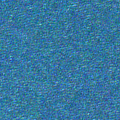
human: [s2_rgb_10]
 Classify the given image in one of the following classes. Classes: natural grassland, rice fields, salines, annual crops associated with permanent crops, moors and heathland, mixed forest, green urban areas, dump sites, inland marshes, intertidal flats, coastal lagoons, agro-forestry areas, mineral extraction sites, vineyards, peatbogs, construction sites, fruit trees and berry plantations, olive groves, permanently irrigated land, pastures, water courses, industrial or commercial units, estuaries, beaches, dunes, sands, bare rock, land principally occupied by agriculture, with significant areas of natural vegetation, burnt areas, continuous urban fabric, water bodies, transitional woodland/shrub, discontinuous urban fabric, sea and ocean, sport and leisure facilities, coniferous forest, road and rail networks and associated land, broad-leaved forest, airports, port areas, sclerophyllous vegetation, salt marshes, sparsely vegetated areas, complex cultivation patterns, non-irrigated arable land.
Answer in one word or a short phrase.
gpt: sea and ocean